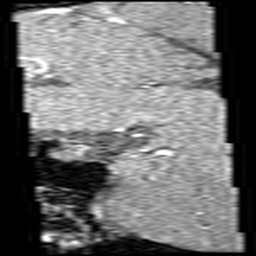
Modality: angio
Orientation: sagittal
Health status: ill
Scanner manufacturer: siemens
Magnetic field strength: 3 T
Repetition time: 0.023 s
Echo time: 0.0042 s